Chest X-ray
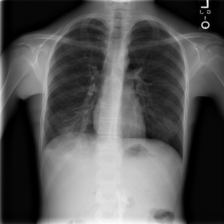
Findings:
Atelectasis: negative
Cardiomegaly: negative
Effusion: negative
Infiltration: positive
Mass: negative
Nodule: negative
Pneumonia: positive
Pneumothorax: negative
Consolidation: negative
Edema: negative
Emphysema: negative
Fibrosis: negative
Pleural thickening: negative
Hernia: negative